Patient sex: M
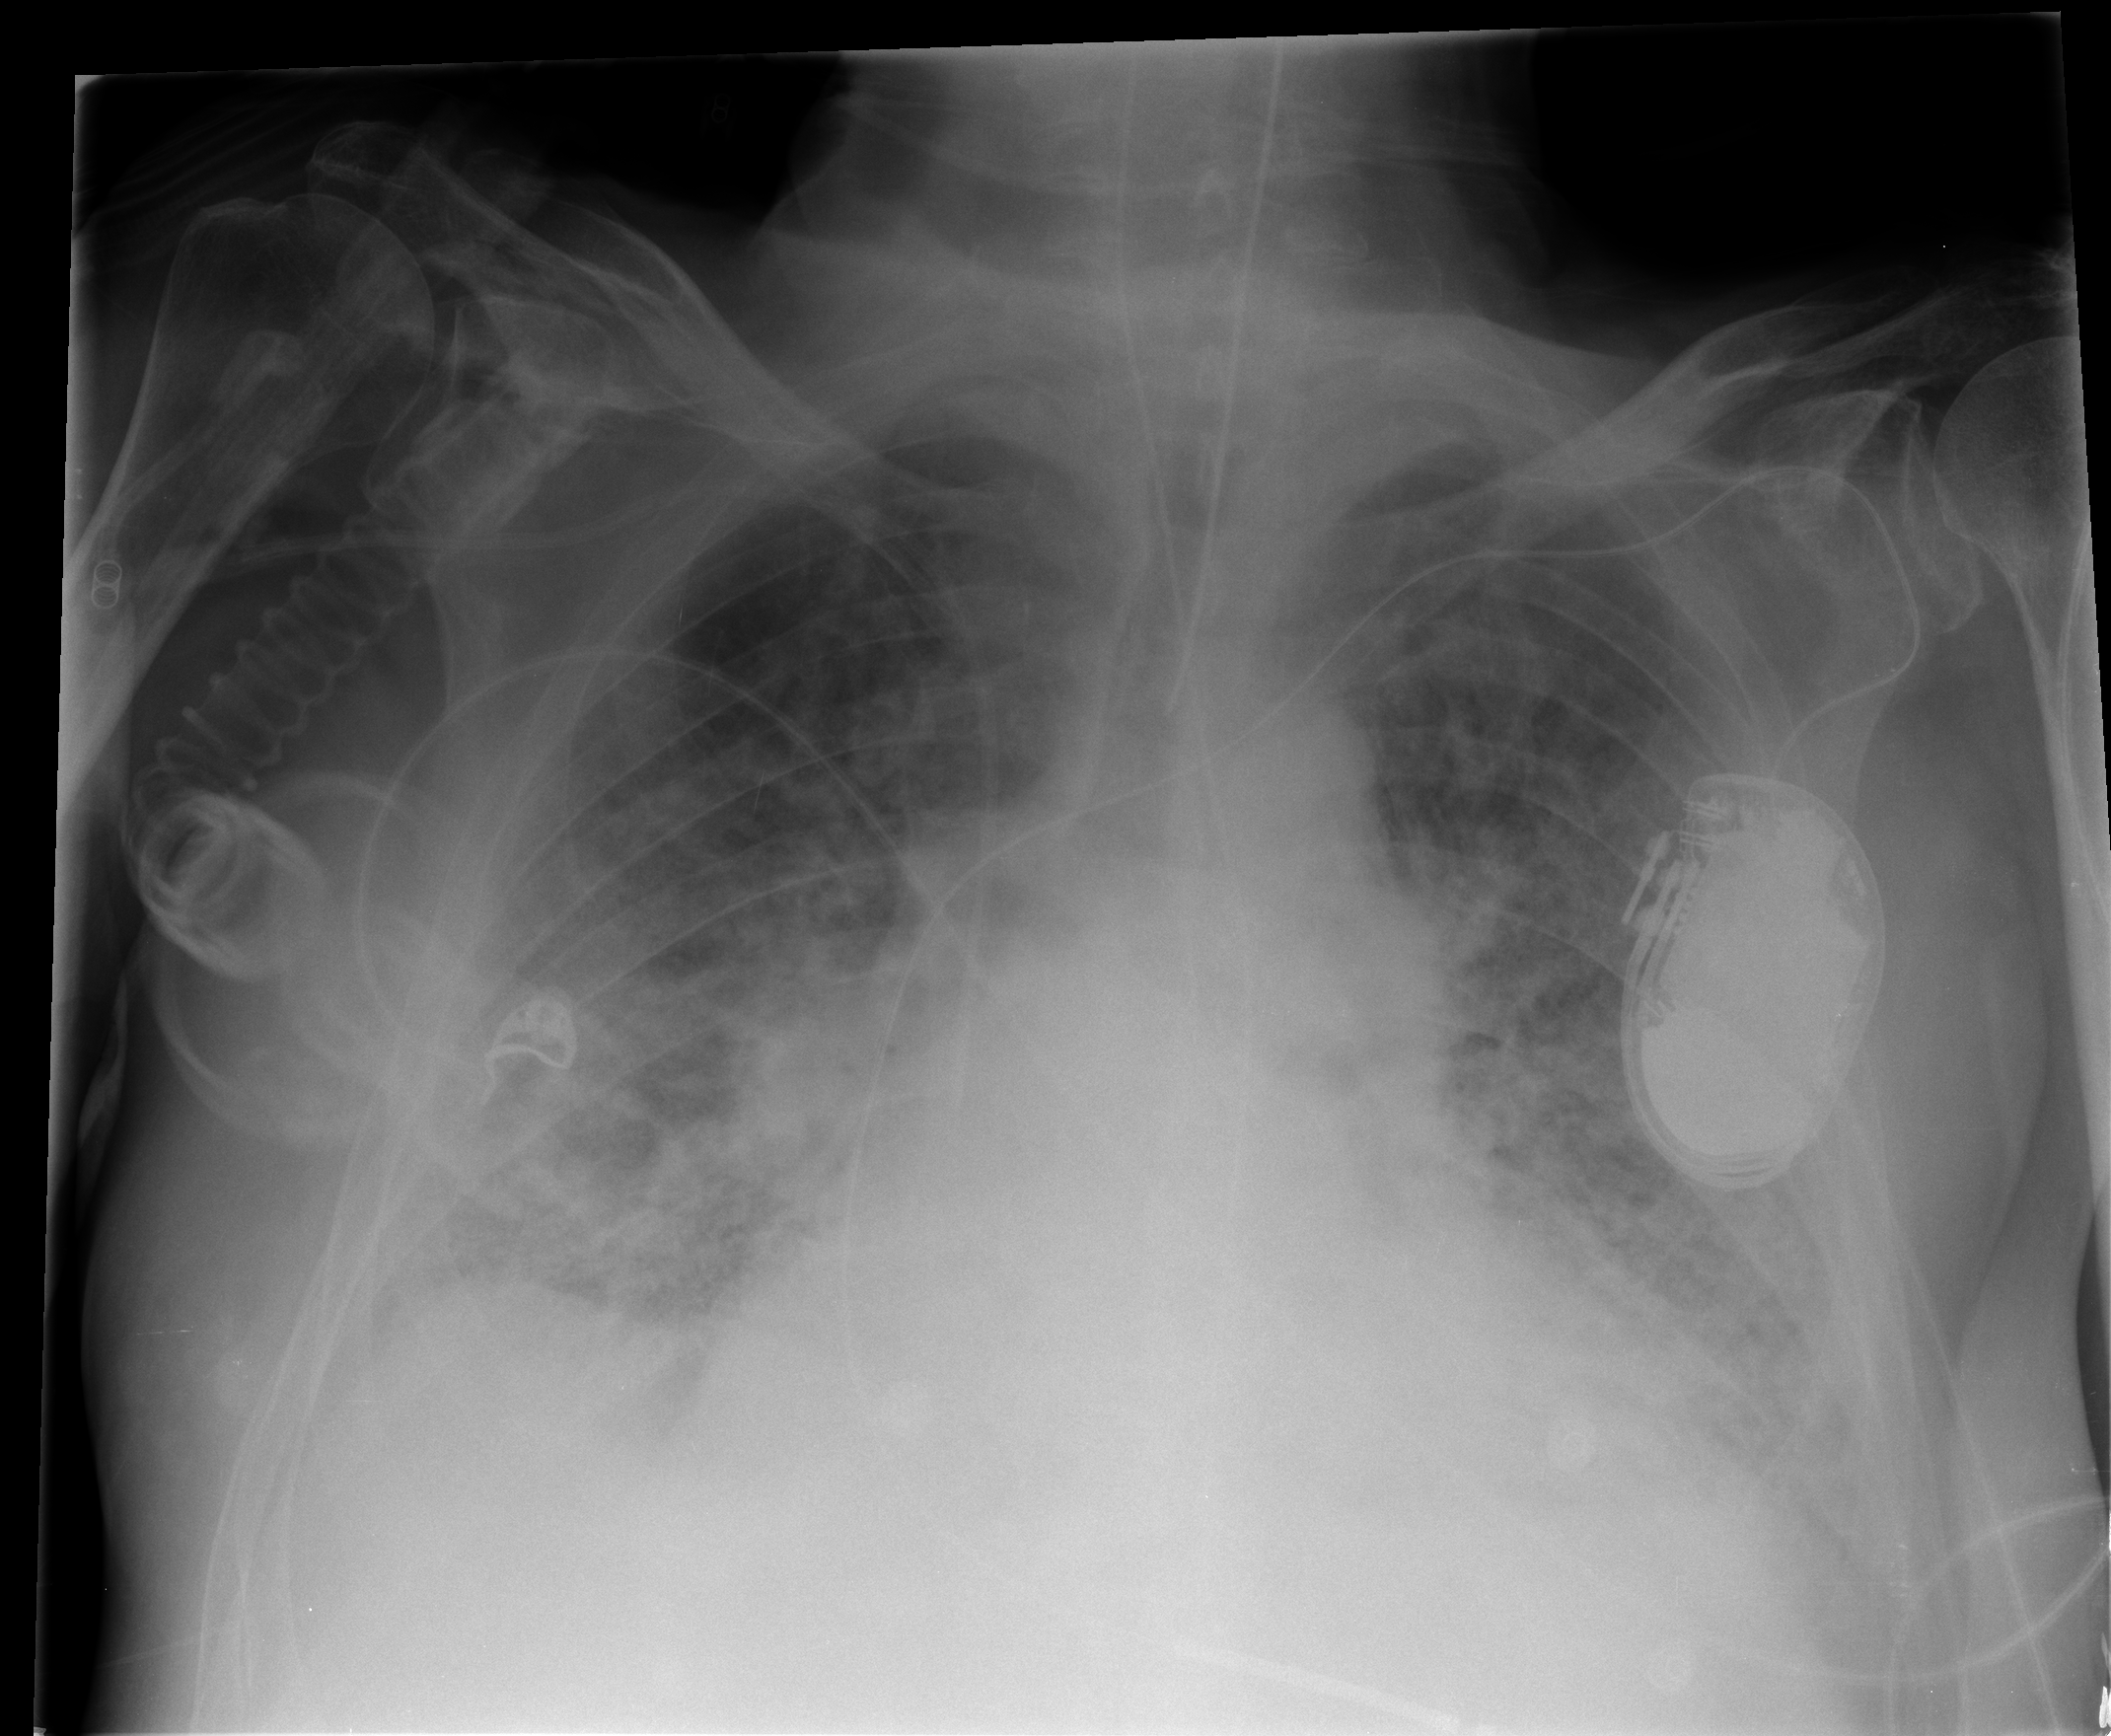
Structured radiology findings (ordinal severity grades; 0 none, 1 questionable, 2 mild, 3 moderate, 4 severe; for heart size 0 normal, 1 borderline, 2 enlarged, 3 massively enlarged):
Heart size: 2
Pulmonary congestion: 3
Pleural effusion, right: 2
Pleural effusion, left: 2
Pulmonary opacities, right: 3
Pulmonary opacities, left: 4
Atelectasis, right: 2
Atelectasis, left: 2